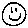
Label: smiley face